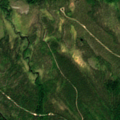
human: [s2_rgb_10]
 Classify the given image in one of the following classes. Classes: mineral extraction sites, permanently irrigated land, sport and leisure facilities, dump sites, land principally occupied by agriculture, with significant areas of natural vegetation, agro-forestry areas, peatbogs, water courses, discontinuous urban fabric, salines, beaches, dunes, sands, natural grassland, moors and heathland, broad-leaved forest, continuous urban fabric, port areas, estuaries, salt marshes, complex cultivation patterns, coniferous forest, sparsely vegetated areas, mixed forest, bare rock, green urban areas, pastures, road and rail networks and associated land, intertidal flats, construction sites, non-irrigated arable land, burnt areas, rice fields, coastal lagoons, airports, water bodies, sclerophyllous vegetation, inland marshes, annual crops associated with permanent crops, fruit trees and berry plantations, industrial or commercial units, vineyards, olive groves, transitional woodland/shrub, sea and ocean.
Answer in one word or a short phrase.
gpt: coniferous forest, transitional woodland/shrub